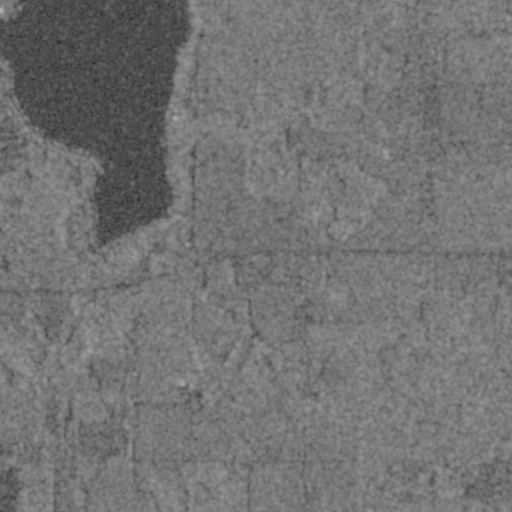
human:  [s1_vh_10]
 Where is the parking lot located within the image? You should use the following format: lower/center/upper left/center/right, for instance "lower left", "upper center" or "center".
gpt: The parking lot is located in the lower right of the image.
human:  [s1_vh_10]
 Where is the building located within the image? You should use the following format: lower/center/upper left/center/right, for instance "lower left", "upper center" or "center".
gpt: The building is located in the upper center of the image.
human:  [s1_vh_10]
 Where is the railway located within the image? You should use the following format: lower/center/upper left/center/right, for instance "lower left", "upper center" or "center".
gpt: The railway is located in the lower of the image.
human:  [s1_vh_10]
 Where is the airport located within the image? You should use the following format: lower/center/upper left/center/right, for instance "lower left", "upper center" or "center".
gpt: There is no airport in the image.

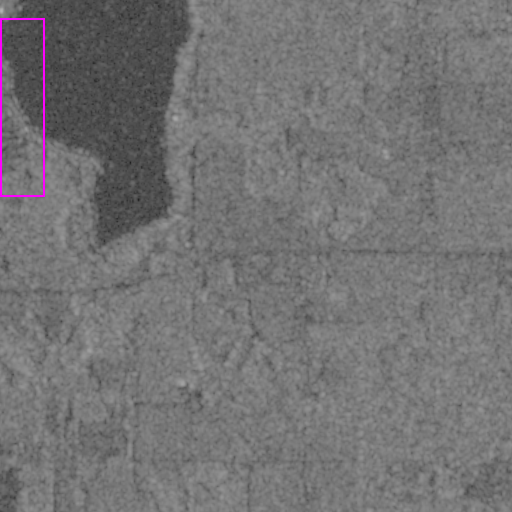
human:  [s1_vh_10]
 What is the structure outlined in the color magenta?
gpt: The structure outlined in magenta is a park.
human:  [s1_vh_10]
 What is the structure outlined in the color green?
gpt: There is no green outline.